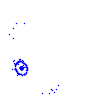
Particle: kaon